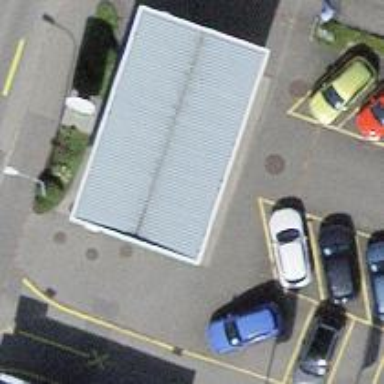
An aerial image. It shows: Fuel station.